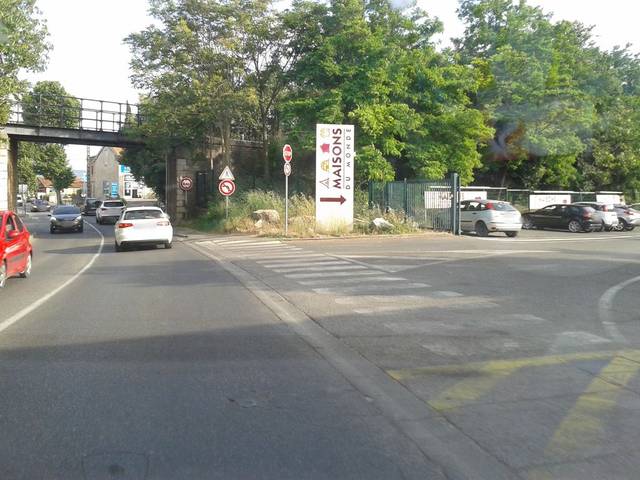
Region: France
Coordinates: 43.822, 5.792